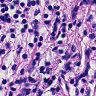
Metastatic tissue present: yes